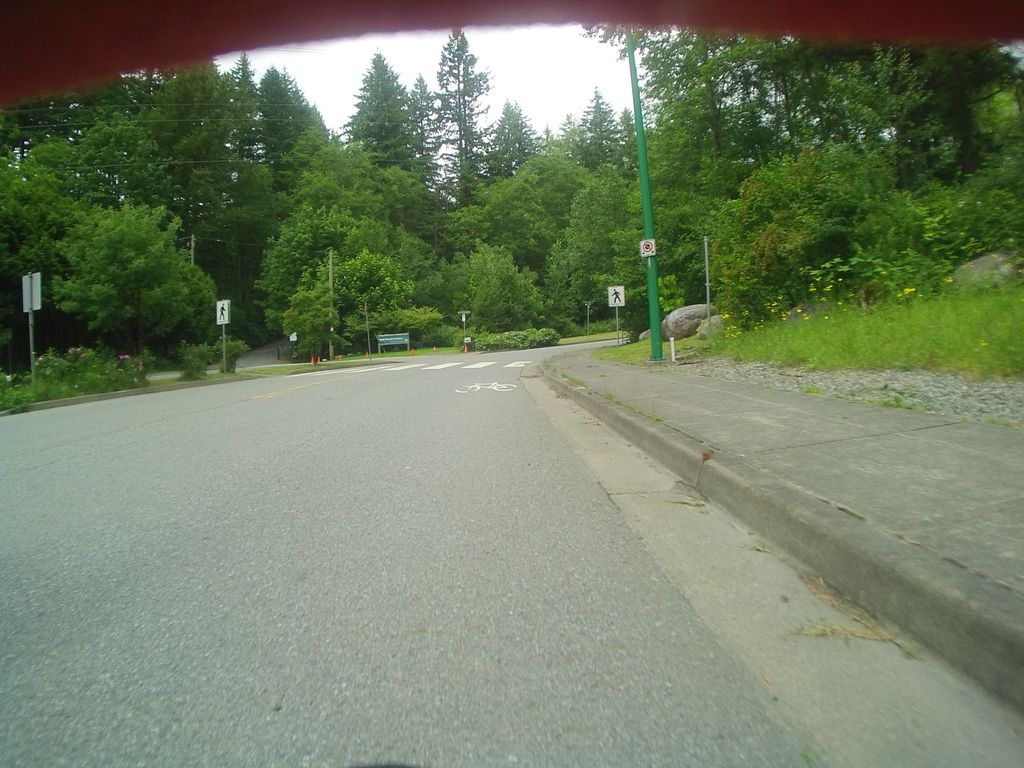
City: vancouver